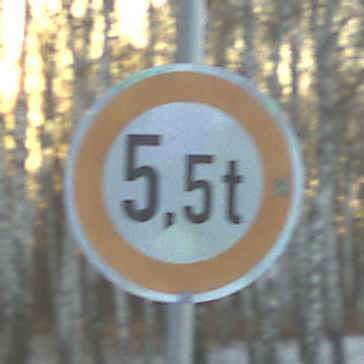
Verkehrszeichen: TatsaechlicheMasse
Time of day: SunriseSunset
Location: Outdoor (Nature)
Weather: Clear
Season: Winter
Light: Natural